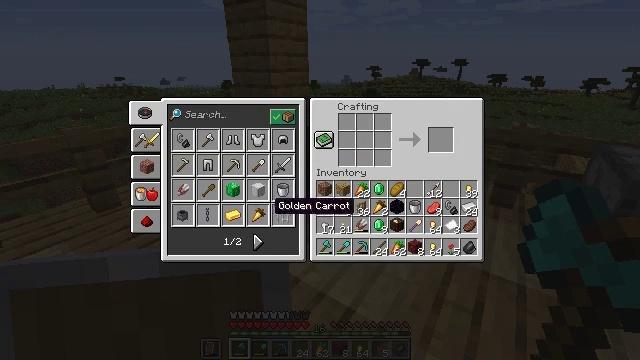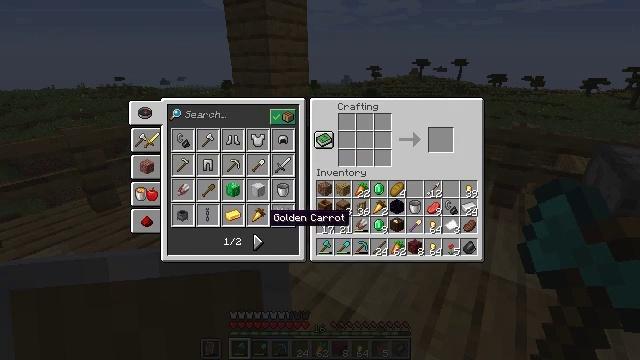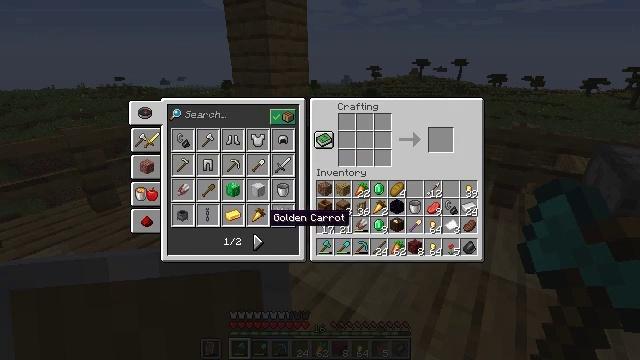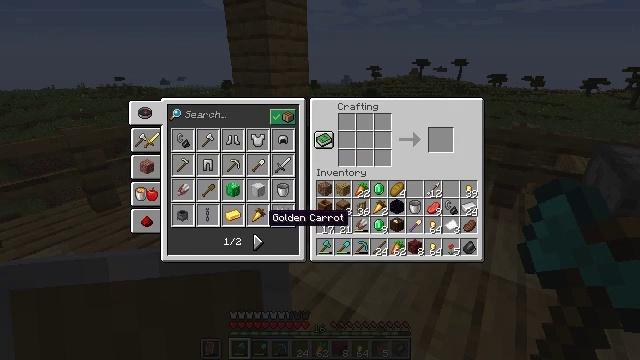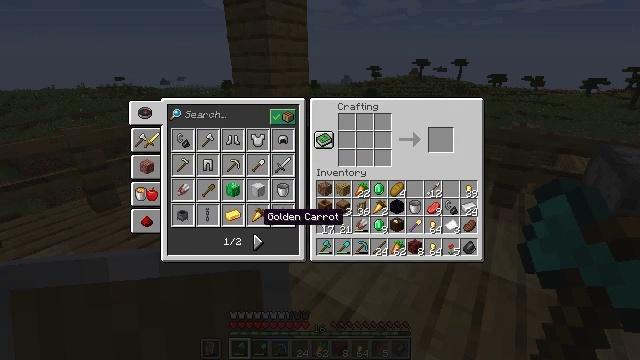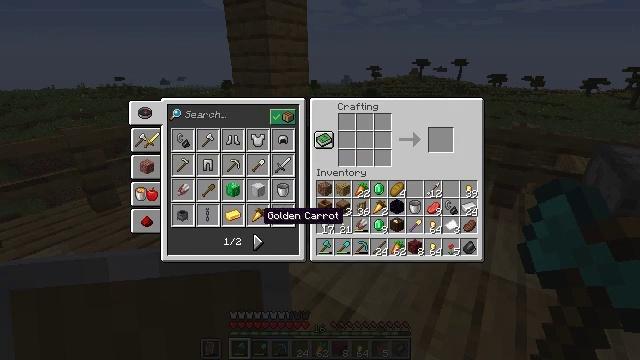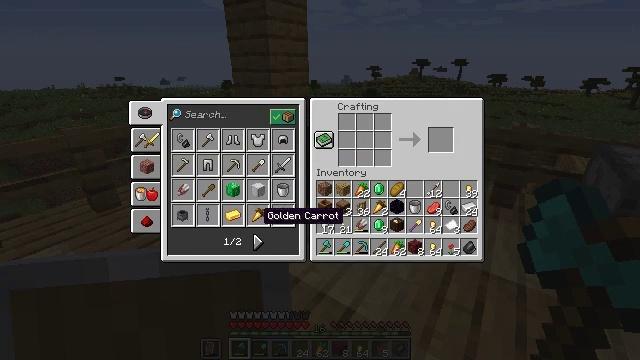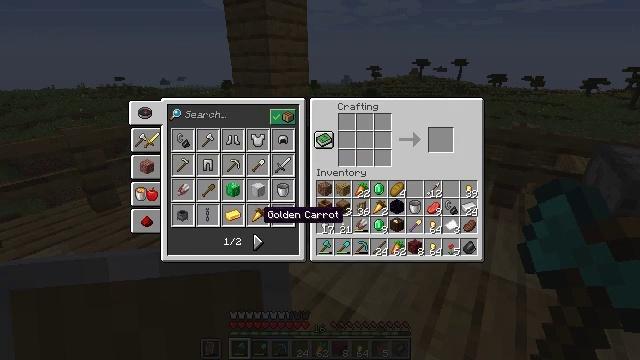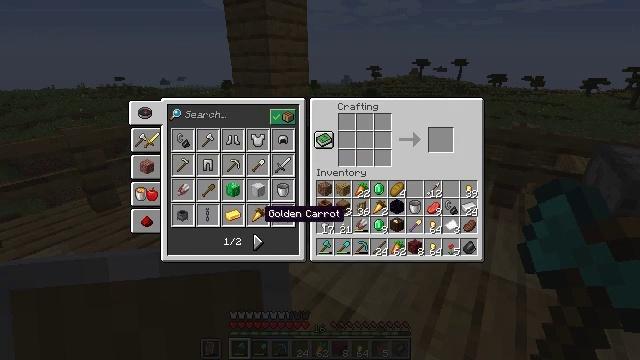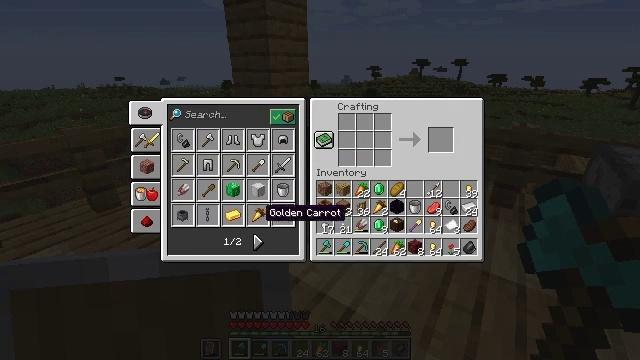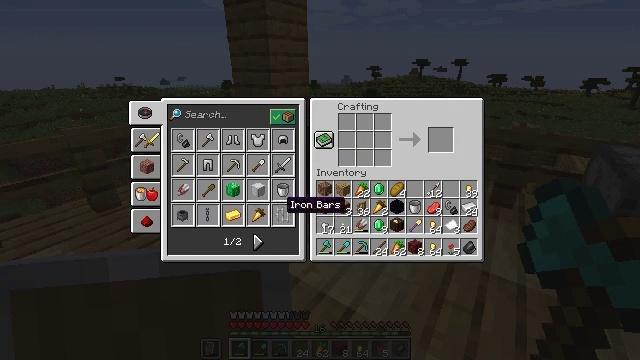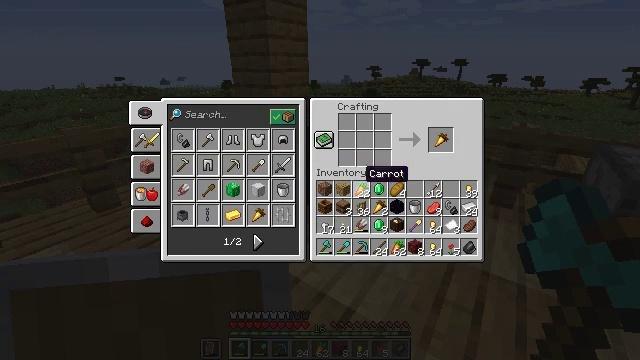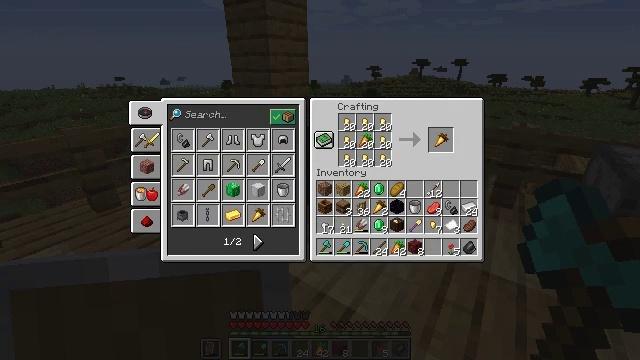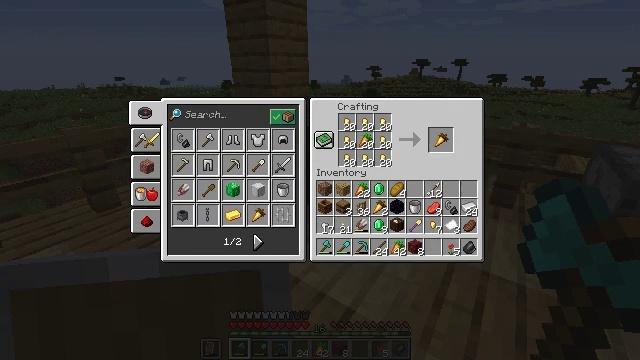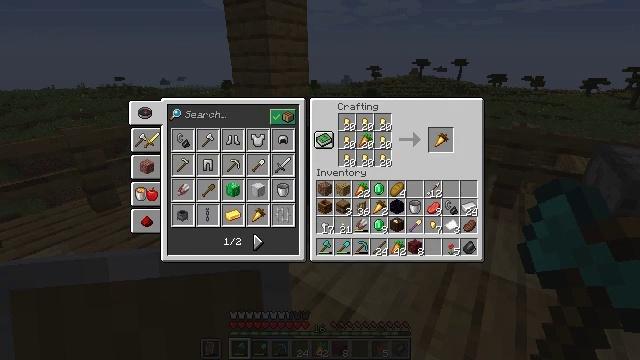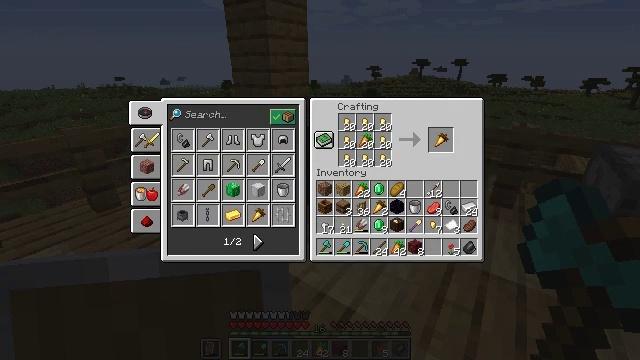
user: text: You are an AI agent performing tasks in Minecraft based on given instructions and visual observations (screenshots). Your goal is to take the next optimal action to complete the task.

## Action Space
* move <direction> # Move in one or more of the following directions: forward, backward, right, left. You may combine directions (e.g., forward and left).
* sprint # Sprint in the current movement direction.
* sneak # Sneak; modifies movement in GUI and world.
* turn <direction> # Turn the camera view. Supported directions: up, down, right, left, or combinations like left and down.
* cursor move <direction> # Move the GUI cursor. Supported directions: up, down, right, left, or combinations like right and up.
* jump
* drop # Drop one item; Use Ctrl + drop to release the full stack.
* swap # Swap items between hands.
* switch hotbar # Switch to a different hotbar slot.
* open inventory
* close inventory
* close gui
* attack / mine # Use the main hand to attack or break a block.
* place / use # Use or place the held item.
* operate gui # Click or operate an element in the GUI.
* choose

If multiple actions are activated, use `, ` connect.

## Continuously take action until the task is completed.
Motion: motion action
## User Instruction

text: Take gold nuggets and a carrot to craft a golden carrot.
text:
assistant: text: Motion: sneak, cursor move down
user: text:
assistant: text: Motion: sneak
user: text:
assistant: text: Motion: sneak
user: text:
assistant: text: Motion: sneak
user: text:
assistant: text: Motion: sneak
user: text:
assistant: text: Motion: sneak, operate gui
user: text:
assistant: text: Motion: sneak, operate gui
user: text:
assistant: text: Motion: sneak
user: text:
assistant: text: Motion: sneak
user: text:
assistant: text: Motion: sneak, cursor move right and up
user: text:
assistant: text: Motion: sneak, cursor move right and up
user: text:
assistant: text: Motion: sneak, cursor move right and up
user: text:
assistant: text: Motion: sneak, cursor move right and up
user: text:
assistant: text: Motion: sneak
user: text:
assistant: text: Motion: sneak
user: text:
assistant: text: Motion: sneak
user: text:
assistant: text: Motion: sneak
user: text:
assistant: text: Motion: sneak, cursor move up
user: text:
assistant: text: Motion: sneak
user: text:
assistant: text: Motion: sneak
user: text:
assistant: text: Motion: sneak
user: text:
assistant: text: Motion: sneak
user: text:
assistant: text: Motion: sneak, operate gui
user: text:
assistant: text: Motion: sneak, operate gui
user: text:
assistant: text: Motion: sneak, operate gui
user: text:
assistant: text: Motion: sneak
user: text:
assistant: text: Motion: sneak
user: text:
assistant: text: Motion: sneak